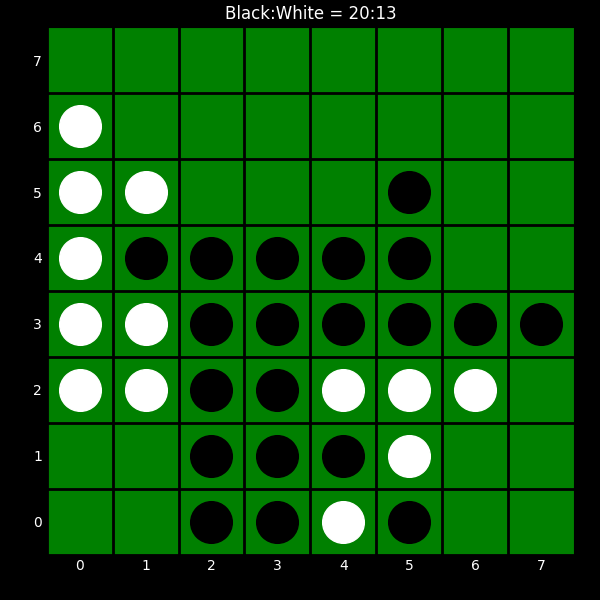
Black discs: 20
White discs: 13